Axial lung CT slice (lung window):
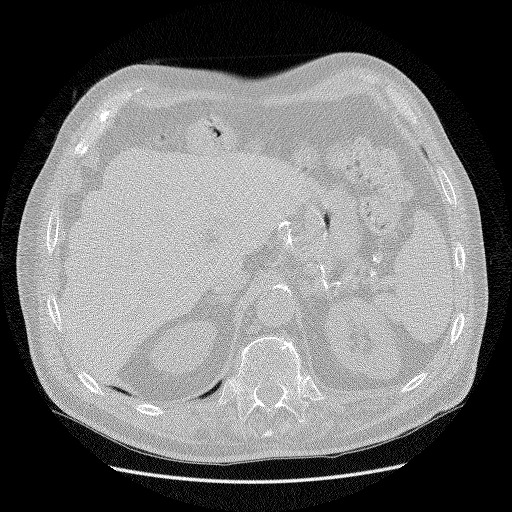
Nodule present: no